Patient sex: F
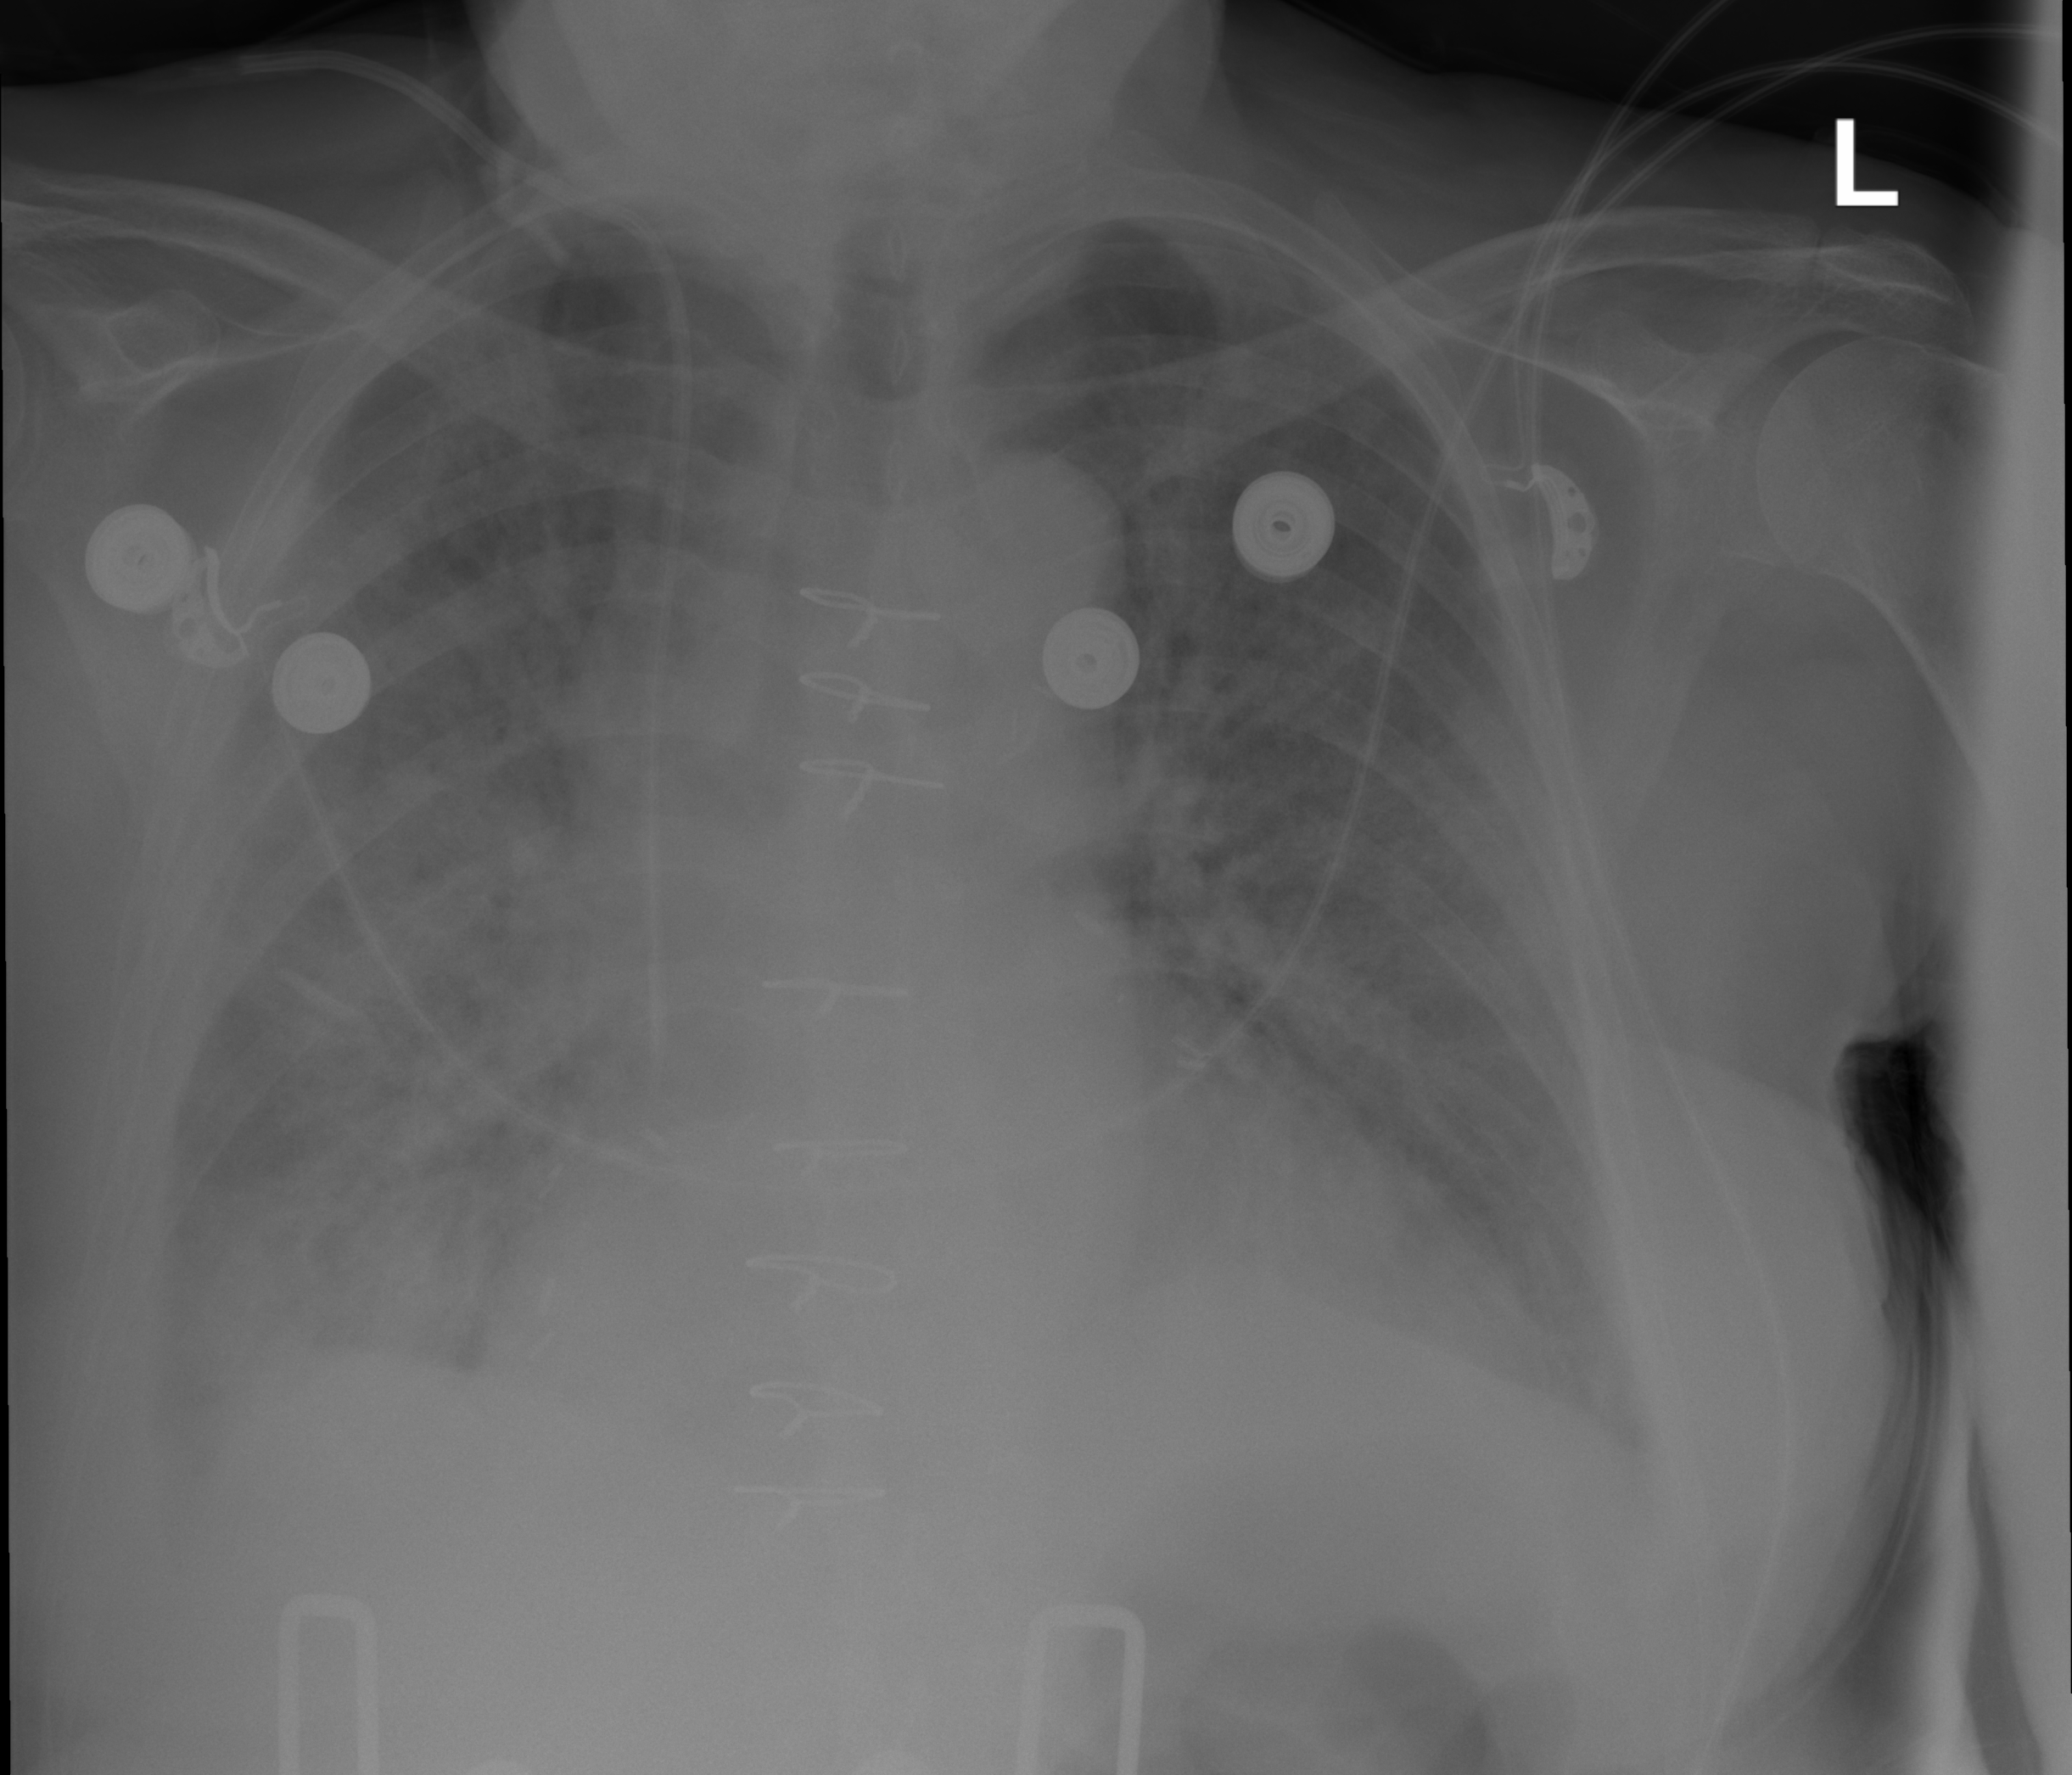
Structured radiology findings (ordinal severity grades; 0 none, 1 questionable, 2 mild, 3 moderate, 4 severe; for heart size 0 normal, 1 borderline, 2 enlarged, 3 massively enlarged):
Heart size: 2
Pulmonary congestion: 3
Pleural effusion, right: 2
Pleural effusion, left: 2
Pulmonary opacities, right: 3
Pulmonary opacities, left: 3
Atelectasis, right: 3
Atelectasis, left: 3